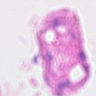
Metastatic tissue present: no